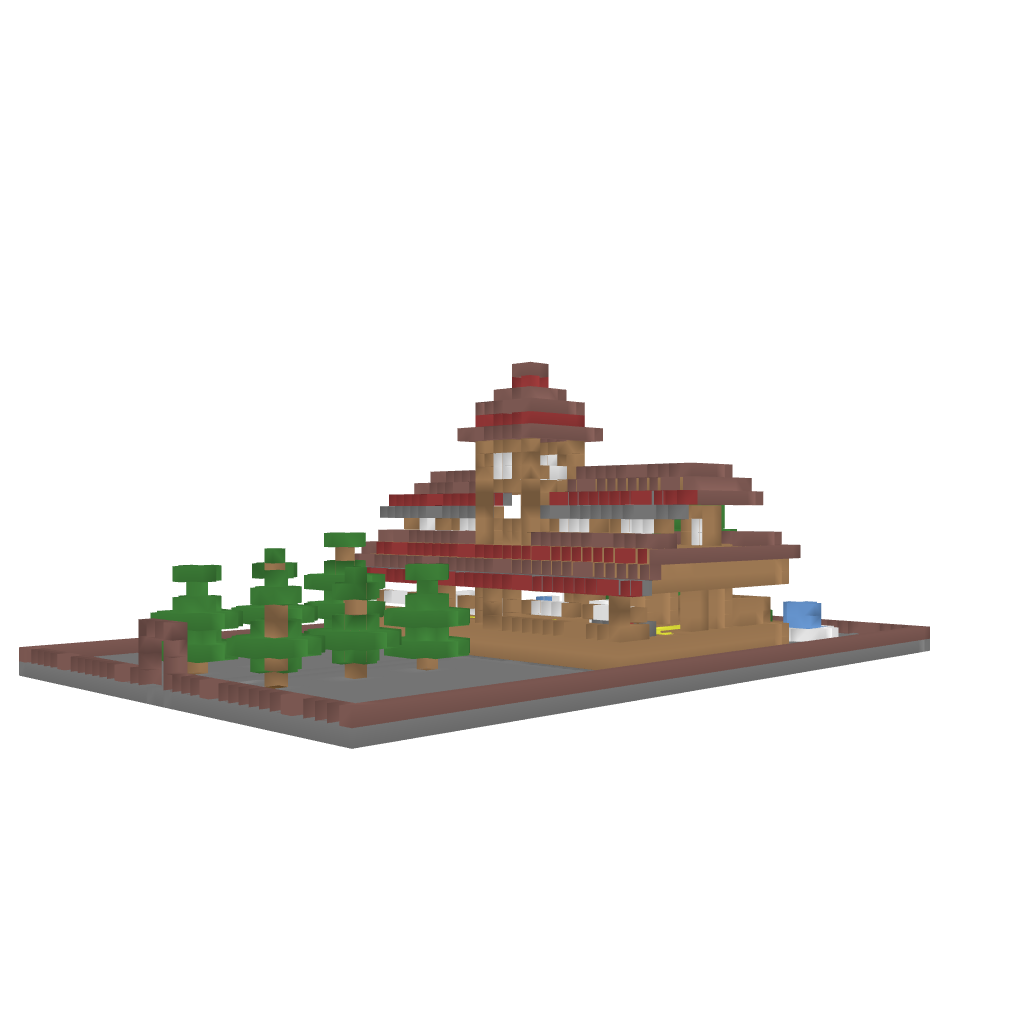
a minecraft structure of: Victorian Mansion House high quality